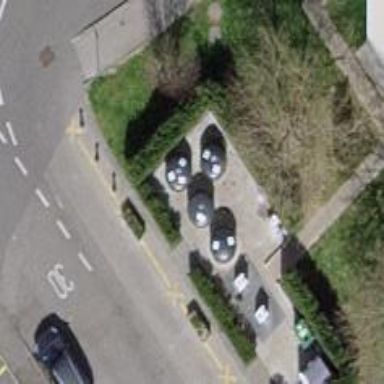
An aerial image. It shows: Recycling container for green waste and scrap metal.